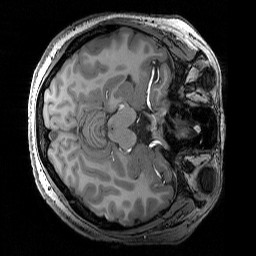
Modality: T1w
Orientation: axial
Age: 22
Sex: female
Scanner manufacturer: siemens
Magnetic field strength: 3 T
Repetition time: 2.3 s
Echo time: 0.00344 s